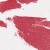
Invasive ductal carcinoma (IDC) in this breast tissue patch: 0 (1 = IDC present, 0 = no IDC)